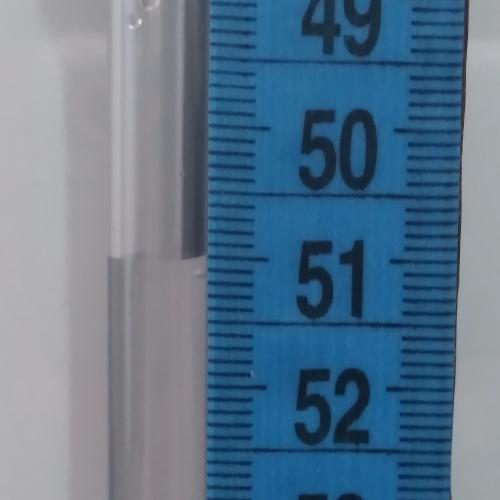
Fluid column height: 51.0 cm